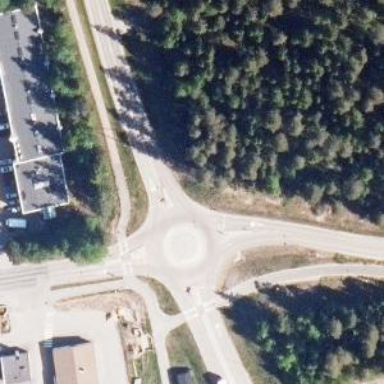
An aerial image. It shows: Tertiary road made of asphalt leading to roundabout junction.